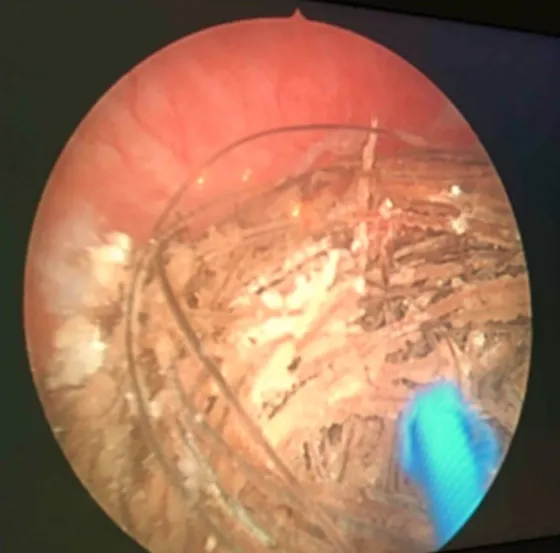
Endoscopic view of the "hair ball" before lasertripsy.
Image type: endoscopy (arthroscopy)